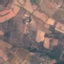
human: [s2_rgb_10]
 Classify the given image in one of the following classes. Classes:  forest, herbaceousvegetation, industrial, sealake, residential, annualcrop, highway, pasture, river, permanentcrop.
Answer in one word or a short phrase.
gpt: PermanentCrop